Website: macys
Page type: receipt
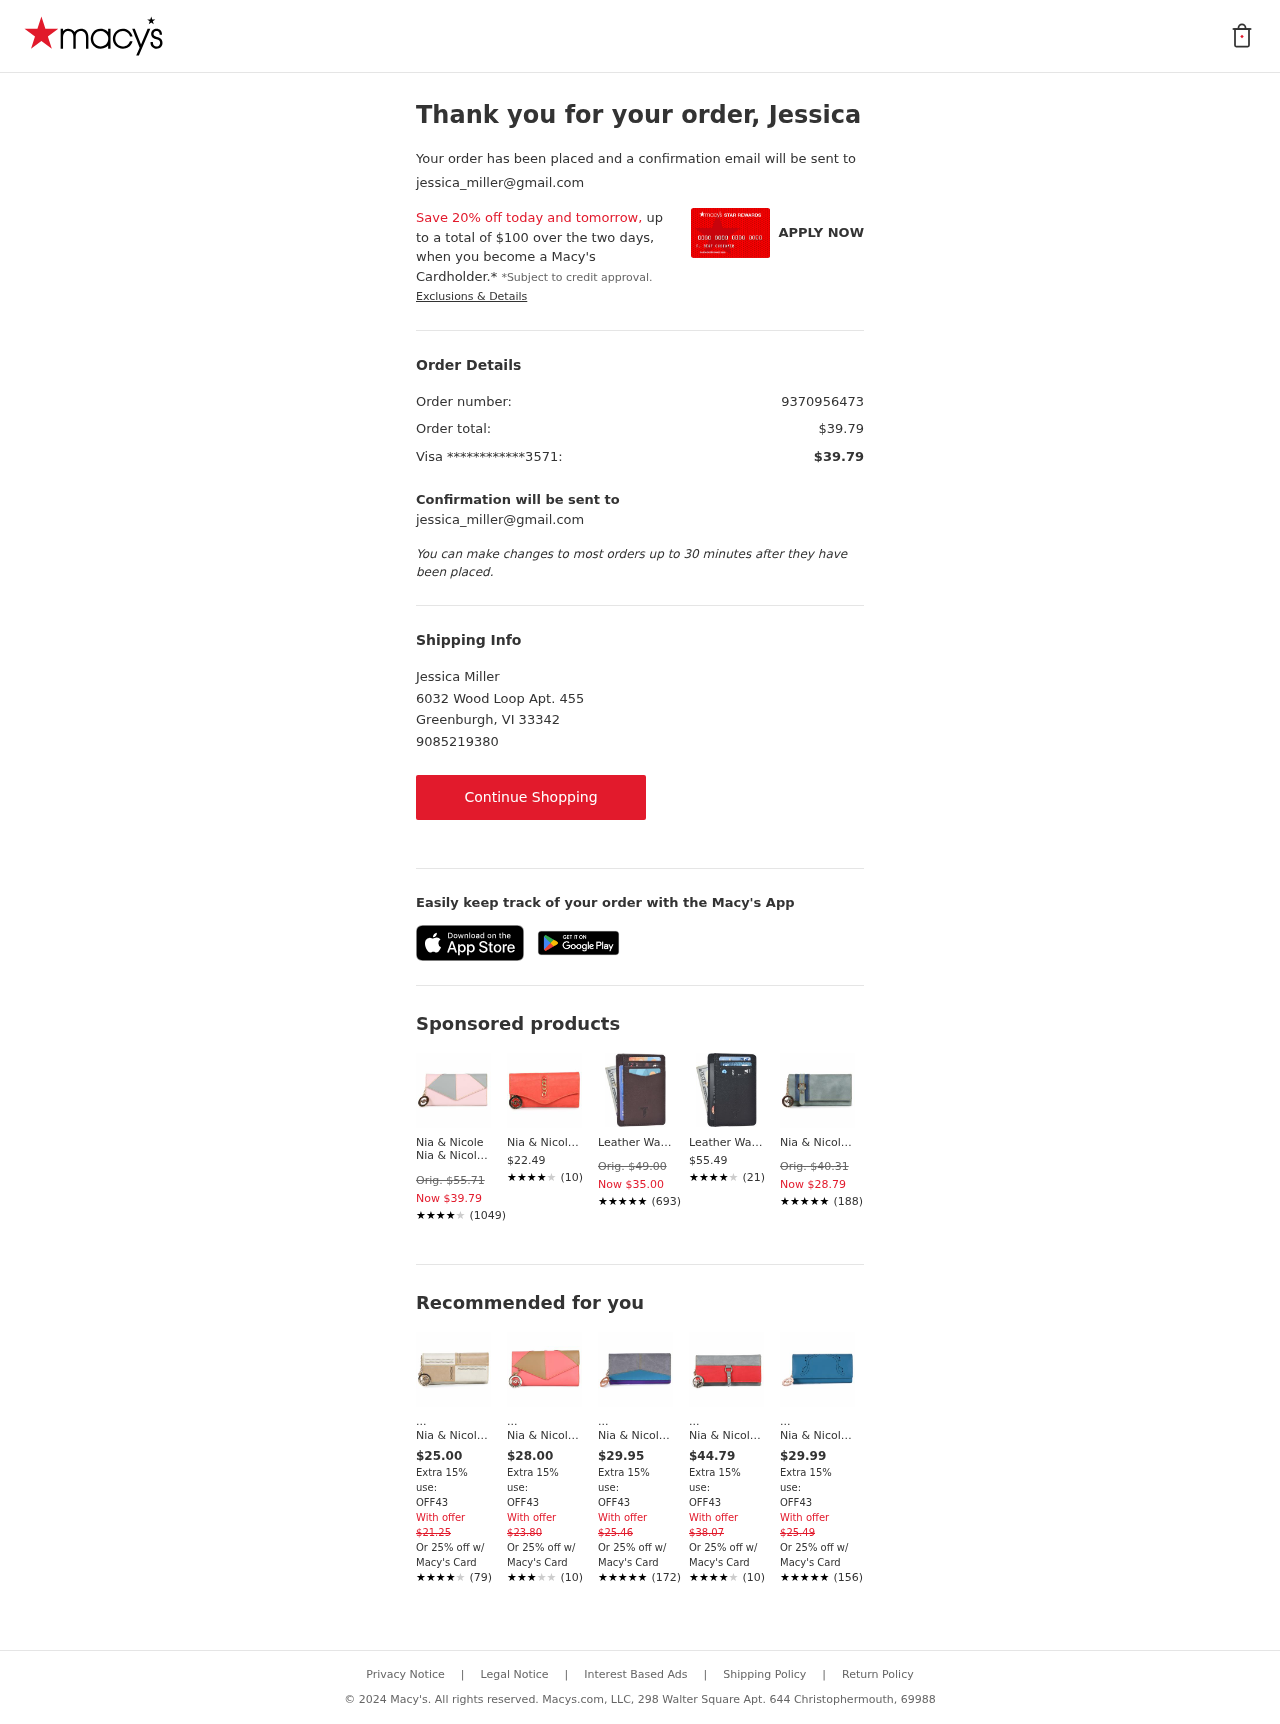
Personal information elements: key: PII_CARD_LAST4
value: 3571
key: PII_CARD_TYPE
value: Visa
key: PII_EMAIL
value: jessica_miller@gmail.com
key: PII_FIRSTNAME
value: Jessica
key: PII_FULLNAME
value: Jessica Miller
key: PII_PHONE
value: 9085219380
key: PII_PROMO_CODE
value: OFF43
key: PII_STREET
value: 6032 Wood Loop Apt. 455
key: PII_EMAIL2
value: jessica_miller@gmail.com
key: PII_CITY_STATE_ZIP
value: Greenburgh, VI 33342
Product elements: key: PRODUCT10_NAME
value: Nia & Nicole Women's Wallet (Sky Blue)
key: PRODUCT10_NUM_RATINGS
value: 156
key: PRODUCT10_PRICE
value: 29.99
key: PRODUCT10_RATING
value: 4.6
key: PRODUCT1_BRAND
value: Nia & Nicole
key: PRODUCT1_NAME
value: Nia & Nicole Women's Wallet (Baby Pink, Grey)
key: PRODUCT1_NUM_RATINGS
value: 1049
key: PRODUCT1_PRICE
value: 39.79
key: PRODUCT1_RATING
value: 3.6
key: PRODUCT2_NAME
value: Nia & Nicole Women's Wallet (Red)
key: PRODUCT2_NUM_RATINGS
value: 10
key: PRODUCT2_PRICE
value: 22.49
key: PRODUCT2_RATING
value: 3.6
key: PRODUCT3_NAME
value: Leather Wallets Slim Wallets for Men with RFID - Travel Wallet Wallets for Men RFID Blocking Front P
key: PRODUCT3_NUM_RATINGS
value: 693
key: PRODUCT3_PRICE
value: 35
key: PRODUCT3_RATING
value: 4.5
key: PRODUCT4_NAME
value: Leather Wallets Slim Wallets for Men with RFID - Travel Wallet Wallets for Men RFID Blocking Front P
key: PRODUCT4_NUM_RATINGS
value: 21
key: PRODUCT4_PRICE
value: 55.49
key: PRODUCT4_RATING
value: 4.3
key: PRODUCT5_NAME
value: Nia & Nicole Women's Wallet (Green, Blue)
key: PRODUCT5_NUM_RATINGS
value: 188
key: PRODUCT5_PRICE
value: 28.79
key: PRODUCT5_RATING
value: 4.7
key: PRODUCT6_NAME
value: Nia & Nicole Women's Wallet (Cream, Beige)
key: PRODUCT6_NUM_RATINGS
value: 79
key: PRODUCT6_PRICE
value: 25
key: PRODUCT6_RATING
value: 4.3
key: PRODUCT7_NAME
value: Nia & Nicole Women's Wallet (Dark Peach, Beige)
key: PRODUCT7_NUM_RATINGS
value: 10
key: PRODUCT7_PRICE
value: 28
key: PRODUCT7_RATING
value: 3.4
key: PRODUCT8_NAME
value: Nia & Nicole Women's Wallet (Multi)
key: PRODUCT8_NUM_RATINGS
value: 172
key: PRODUCT8_PRICE
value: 29.95
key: PRODUCT8_RATING
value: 4.5
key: PRODUCT9_NAME
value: Nia & Nicole Women's Wallet (Grey, Red)
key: PRODUCT9_NUM_RATINGS
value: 10
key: PRODUCT9_PRICE
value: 44.79
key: PRODUCT9_RATING
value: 3.5
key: PRODUCT1_ORIGINAL_PRICE
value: Orig. $55.71
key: PRODUCT3_ORIGINAL_PRICE
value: Orig. $49.00
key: PRODUCT5_ORIGINAL_PRICE
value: Orig. $40.31
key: PRODUCT6_OFFER_PRICE
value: $21.25
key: PRODUCT7_OFFER_PRICE
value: $23.80
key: PRODUCT8_OFFER_PRICE
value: $25.46
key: PRODUCT9_OFFER_PRICE
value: $38.07
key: PRODUCT10_OFFER_PRICE
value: $25.49
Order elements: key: ORDER_ID
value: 9370956473
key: ORDER_TOTAL
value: $39.79